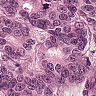
Metastatic tissue present: yes